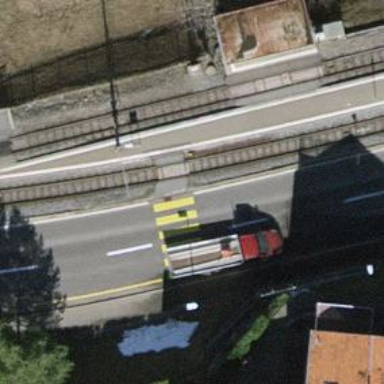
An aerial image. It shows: Railway crossing.